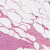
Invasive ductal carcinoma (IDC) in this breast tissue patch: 0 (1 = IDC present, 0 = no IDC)